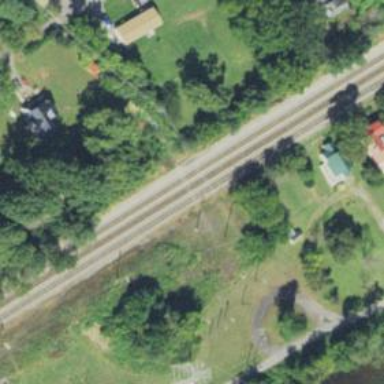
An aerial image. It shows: Railway siding for service.